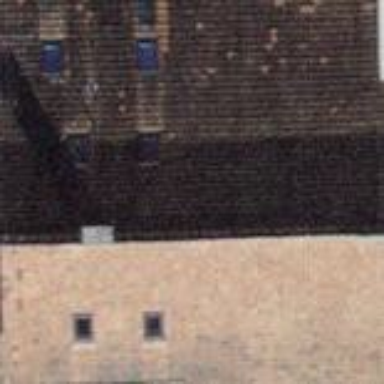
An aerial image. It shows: Building with tile roof.